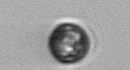
Label: Dinophyceae